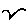
Label: bird